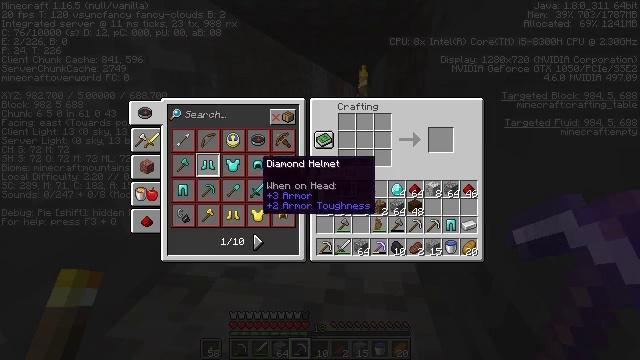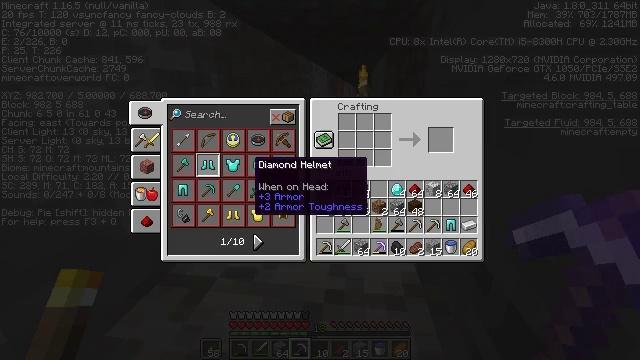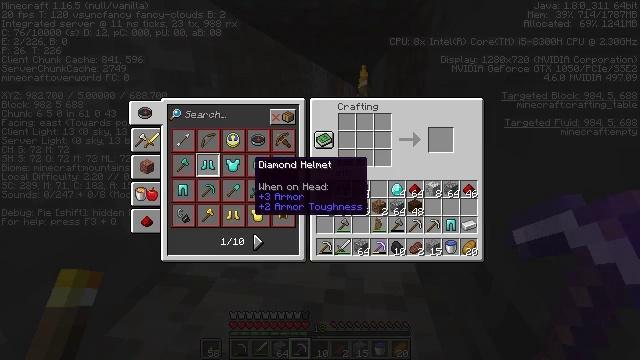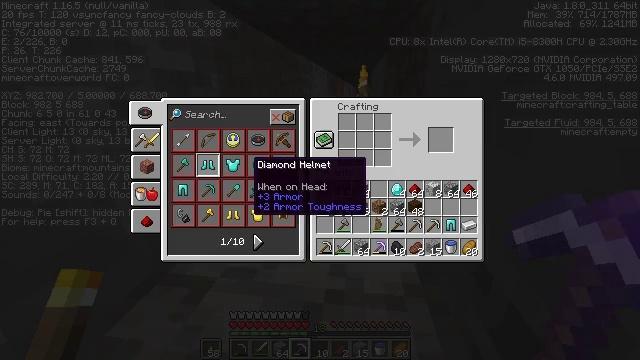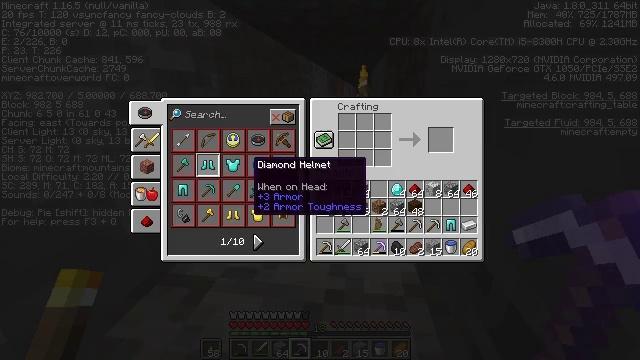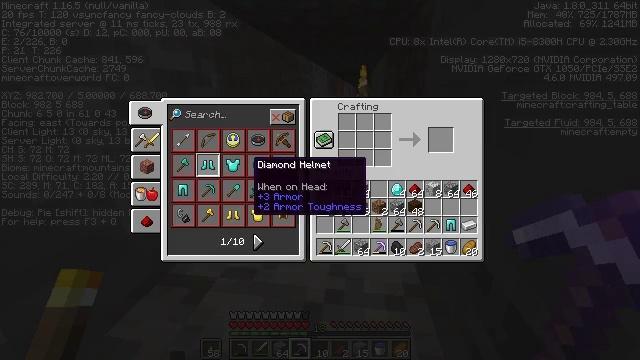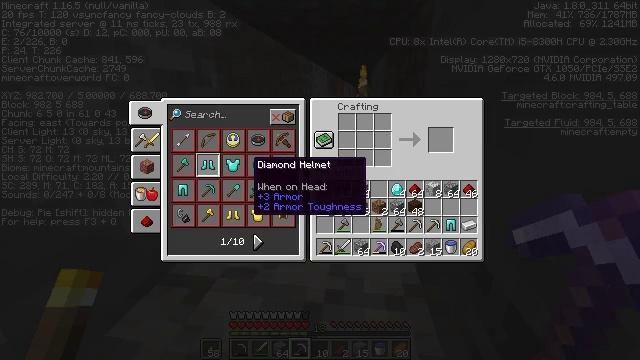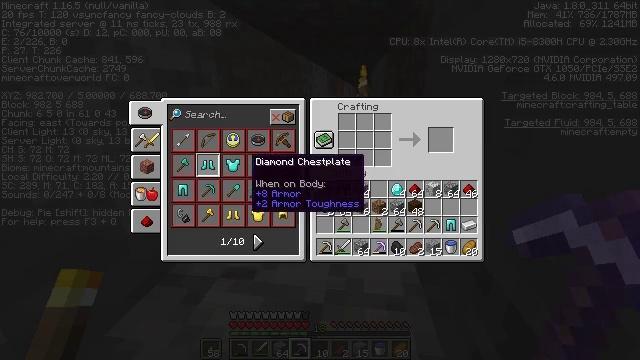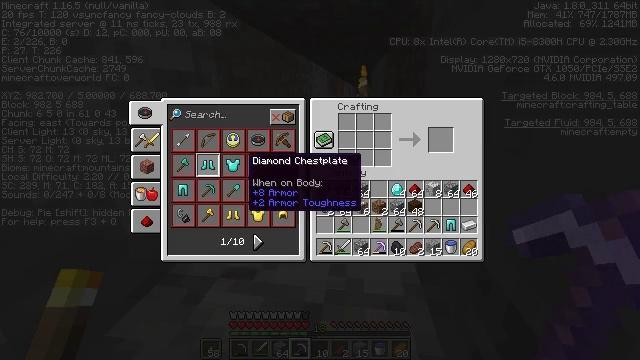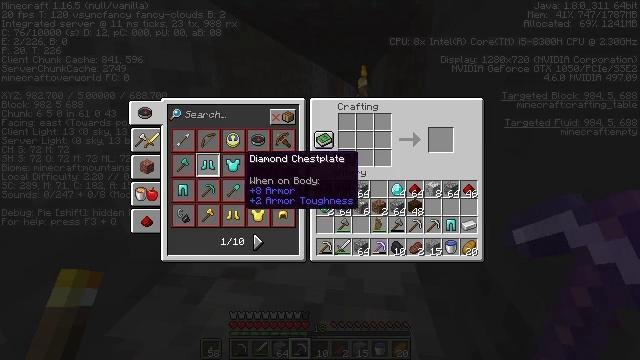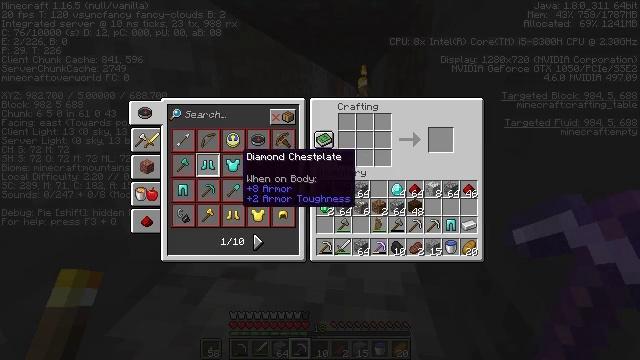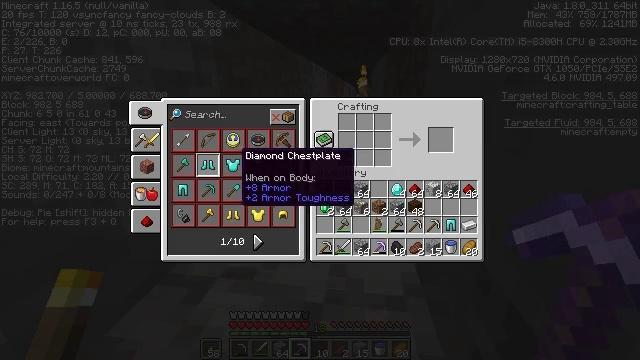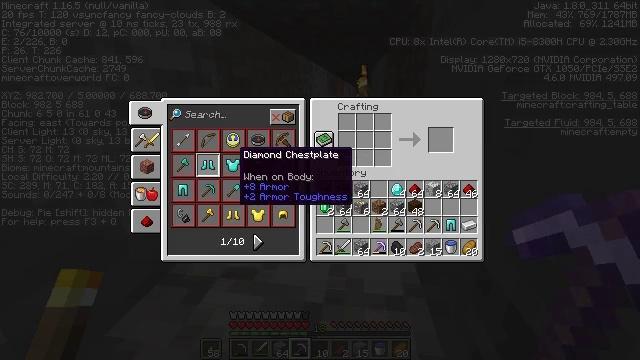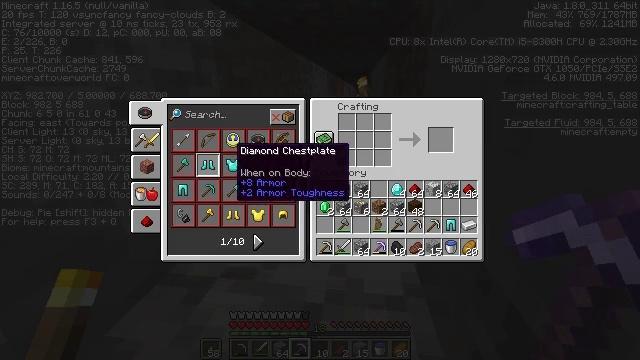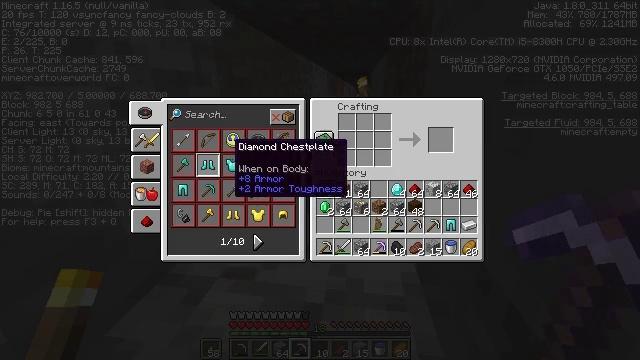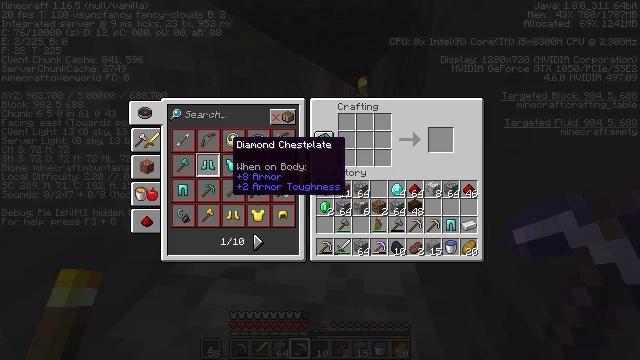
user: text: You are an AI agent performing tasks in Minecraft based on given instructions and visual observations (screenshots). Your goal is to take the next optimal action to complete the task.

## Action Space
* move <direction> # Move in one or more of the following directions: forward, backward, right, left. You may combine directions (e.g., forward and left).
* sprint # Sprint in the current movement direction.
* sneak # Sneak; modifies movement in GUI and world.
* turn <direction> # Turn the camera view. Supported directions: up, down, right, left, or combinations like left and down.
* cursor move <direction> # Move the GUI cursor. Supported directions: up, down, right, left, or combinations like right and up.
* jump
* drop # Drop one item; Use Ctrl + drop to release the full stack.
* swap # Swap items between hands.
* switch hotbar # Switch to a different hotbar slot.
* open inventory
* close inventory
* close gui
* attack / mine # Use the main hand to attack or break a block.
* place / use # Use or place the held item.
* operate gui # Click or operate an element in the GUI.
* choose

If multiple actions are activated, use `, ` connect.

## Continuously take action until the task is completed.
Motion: motion action
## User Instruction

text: Create diamond boots using the crafting table.
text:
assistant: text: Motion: cursor move left
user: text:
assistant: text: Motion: no_op
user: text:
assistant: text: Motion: no_op
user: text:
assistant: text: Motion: no_op
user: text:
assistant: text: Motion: no_op
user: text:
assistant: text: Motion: no_op
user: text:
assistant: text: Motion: no_op
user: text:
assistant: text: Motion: no_op
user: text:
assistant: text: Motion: no_op
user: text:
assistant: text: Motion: no_op
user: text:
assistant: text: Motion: no_op
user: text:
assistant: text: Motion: no_op
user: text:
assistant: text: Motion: no_op
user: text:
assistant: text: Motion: no_op
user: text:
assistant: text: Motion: no_op
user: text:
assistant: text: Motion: no_op
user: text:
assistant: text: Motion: no_op
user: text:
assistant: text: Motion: no_op
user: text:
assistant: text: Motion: no_op
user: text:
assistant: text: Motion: no_op
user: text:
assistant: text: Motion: no_op
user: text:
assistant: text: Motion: no_op
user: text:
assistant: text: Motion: no_op
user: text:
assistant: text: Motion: no_op
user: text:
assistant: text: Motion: no_op
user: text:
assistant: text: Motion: cursor move left
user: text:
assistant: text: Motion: cursor move left
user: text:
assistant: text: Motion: no_op
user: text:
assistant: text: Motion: no_op
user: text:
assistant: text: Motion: no_op